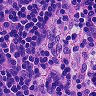
Metastatic tissue present: no